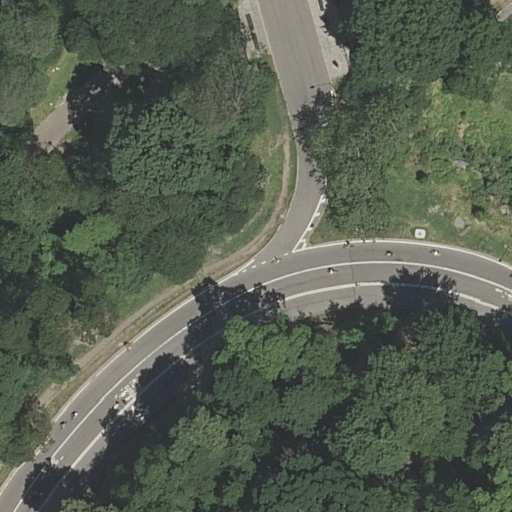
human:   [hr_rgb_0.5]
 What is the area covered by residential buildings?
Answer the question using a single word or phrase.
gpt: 0m2

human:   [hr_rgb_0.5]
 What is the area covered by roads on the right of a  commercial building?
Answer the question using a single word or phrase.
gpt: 0m2

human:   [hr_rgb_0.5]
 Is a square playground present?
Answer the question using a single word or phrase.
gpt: no

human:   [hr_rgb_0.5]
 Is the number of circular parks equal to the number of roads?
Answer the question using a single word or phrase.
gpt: no

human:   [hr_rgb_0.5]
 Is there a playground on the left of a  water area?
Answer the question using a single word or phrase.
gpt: no

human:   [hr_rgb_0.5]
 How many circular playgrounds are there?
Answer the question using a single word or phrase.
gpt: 0

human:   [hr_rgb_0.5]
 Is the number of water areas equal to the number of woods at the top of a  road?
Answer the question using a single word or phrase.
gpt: yes

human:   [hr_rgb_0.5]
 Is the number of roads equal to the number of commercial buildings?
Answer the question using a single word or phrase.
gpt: no

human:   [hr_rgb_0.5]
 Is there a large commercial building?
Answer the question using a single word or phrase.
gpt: no

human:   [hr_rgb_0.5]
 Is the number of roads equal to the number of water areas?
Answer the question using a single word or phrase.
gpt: no

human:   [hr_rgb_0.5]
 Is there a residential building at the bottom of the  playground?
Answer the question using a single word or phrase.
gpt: no

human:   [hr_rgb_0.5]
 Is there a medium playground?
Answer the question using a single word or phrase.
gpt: no

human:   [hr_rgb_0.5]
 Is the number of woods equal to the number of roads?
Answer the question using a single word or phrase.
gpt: no

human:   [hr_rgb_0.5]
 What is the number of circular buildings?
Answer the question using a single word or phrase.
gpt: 0

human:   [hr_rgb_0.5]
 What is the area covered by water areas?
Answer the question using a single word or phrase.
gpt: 0m2

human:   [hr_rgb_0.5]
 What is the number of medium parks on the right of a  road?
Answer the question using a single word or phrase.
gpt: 0

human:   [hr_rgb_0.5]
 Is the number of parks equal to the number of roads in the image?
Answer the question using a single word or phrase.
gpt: no

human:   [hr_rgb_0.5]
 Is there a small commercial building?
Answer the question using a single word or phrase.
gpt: no

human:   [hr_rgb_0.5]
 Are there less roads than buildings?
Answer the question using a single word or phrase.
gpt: no

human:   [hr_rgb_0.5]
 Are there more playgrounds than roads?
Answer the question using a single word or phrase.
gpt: no

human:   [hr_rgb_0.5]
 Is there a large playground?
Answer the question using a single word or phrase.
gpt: no

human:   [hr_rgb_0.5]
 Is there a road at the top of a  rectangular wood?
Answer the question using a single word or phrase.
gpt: no

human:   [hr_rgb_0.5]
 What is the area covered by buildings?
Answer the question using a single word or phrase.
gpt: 0m2

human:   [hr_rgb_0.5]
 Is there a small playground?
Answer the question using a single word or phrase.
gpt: yes

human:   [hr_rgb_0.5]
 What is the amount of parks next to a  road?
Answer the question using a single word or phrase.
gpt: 1

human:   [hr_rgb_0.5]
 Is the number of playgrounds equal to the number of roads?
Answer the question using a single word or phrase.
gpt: no

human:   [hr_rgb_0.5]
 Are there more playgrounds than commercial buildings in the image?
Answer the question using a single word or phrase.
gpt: yes

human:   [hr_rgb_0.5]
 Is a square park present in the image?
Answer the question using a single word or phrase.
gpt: no

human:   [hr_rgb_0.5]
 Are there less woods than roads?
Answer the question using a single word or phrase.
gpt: yes

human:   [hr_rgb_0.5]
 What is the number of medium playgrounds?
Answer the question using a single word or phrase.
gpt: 0

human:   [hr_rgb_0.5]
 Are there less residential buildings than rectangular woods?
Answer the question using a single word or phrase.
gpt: no

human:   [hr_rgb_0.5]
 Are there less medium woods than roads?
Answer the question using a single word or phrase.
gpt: yes

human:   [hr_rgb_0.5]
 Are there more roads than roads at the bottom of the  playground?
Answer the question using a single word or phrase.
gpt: no

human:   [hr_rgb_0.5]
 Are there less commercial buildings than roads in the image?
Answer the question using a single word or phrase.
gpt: yes

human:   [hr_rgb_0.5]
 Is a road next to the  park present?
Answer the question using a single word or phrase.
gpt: yes

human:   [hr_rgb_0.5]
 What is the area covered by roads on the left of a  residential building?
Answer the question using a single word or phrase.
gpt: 0m2